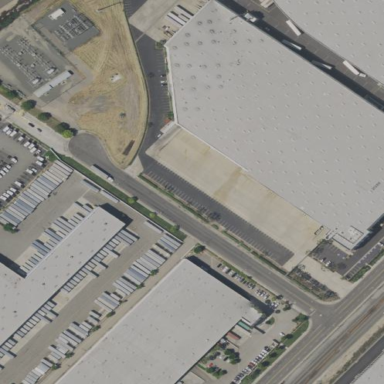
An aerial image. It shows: Warehouse.